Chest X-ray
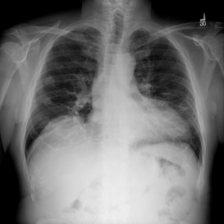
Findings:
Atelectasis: negative
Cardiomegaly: negative
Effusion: negative
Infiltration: negative
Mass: negative
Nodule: negative
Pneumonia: negative
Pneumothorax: negative
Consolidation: negative
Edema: negative
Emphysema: negative
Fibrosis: negative
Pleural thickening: negative
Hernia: negative